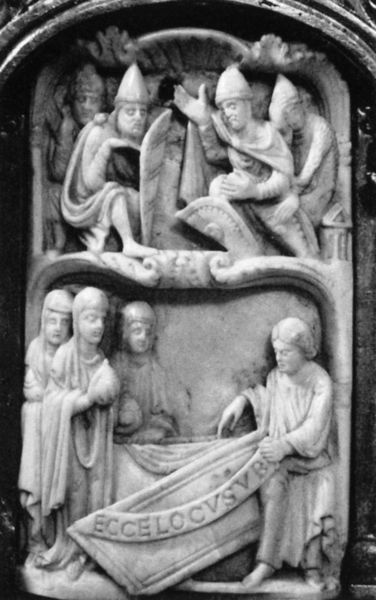
Titel: Das Kuppelreliquiar aus dem Welfenschatz
Institution: Berlin, Staatliche Museen - Preußischer Kulturbesitz
Schlagwörter: hand, mann, umhang, frauen, menschen, ausschnitt, frau, hut, hüte, kopfbedeckungen, marmor, männer, schwarz, weiss, tuch, leute, alt, kappe, kappen, mütze, mützen, wand, band, falten, rahmen, stein, bild, hände, kirche, gewand, haare, kopfbedeckung, relief, schrift, bogen, ort, giebel, figuren, rundbogen, banner, bischof, soldaten, weiber, ernst, inschrift, foto, oben, unten, schild, burg, religion, palast, dom, schwarzweiß, text, helm, rathaus, ritter, schnitzerei, fries, sarg, krüge, grab, mittelalter, romanik, mönch, mitra, schriftrolle, heilige, taufe, maria, ikone, zwerge, banderole, bildhauer, tympanon, romanisch, steinmetzarbeit, latein, schilde, tum, spruchband, weihe, ecce, locus, srag, gefä?e, dieser ort, eccelocvsvb